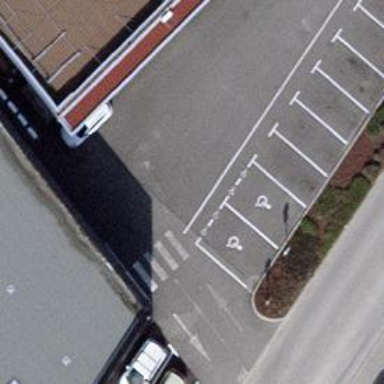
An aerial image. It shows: Parking space is available.